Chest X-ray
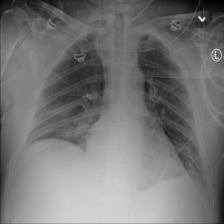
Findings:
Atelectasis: negative
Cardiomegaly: negative
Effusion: negative
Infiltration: negative
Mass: negative
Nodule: negative
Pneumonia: negative
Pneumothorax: negative
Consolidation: positive
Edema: negative
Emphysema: negative
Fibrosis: negative
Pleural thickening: negative
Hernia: negative